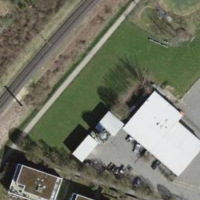
EUNIS habitat code: 52
Species observed at this site:
Filipendula ulmaria